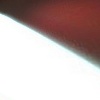
Label: sunburn